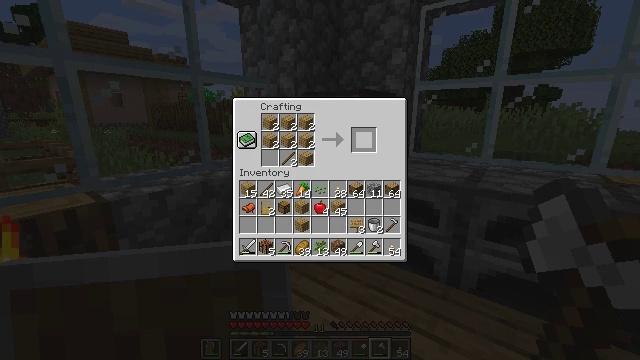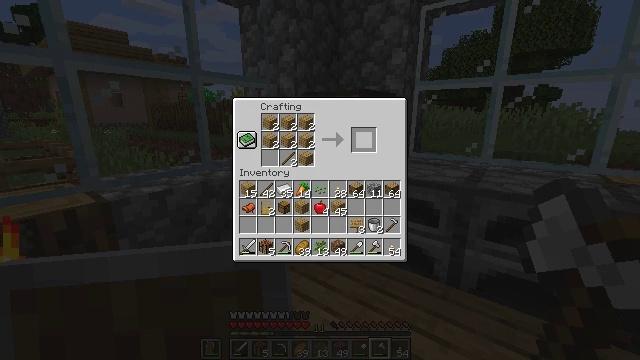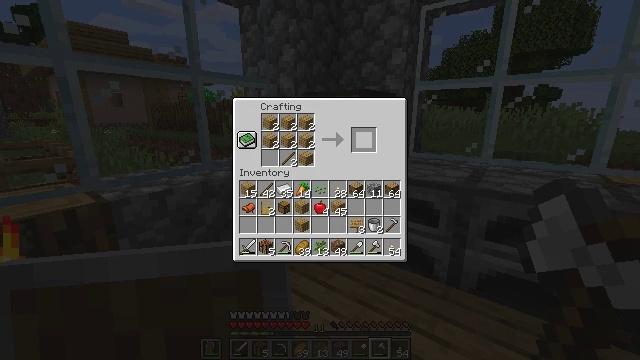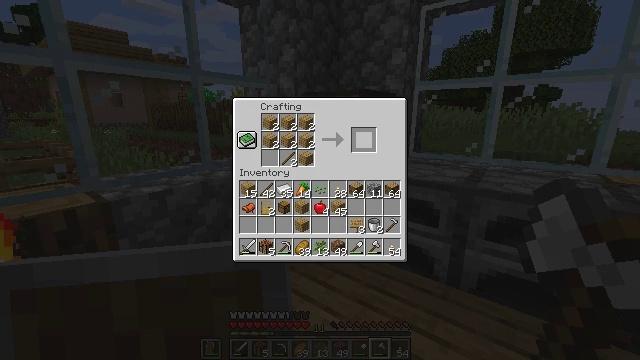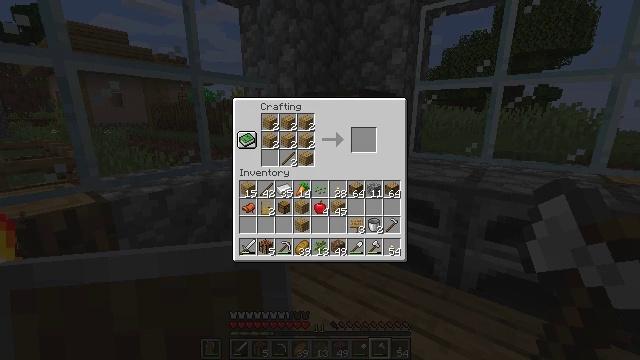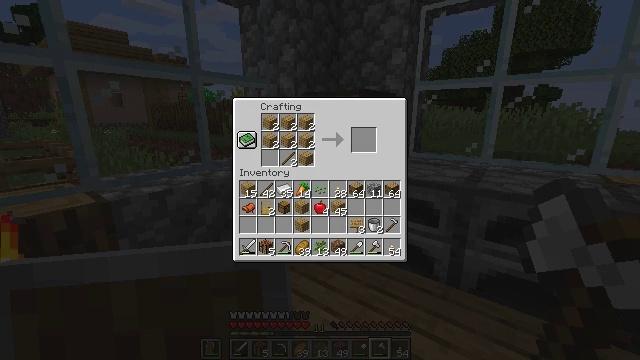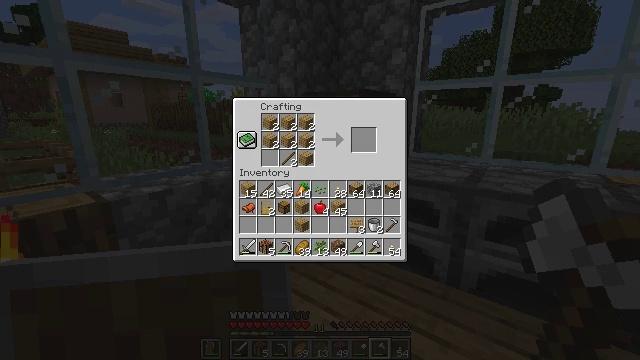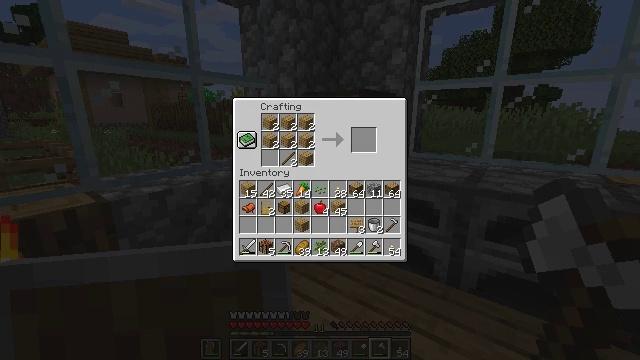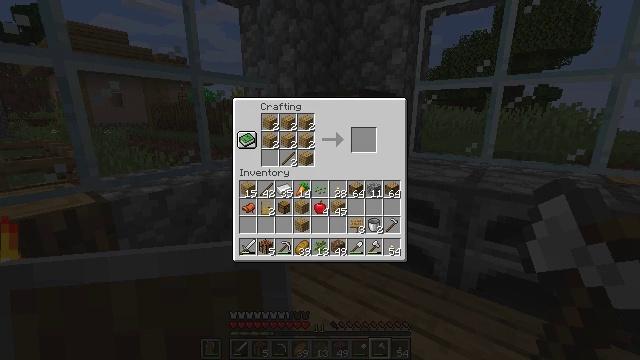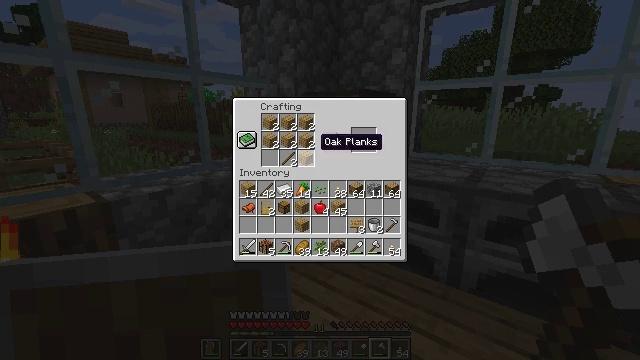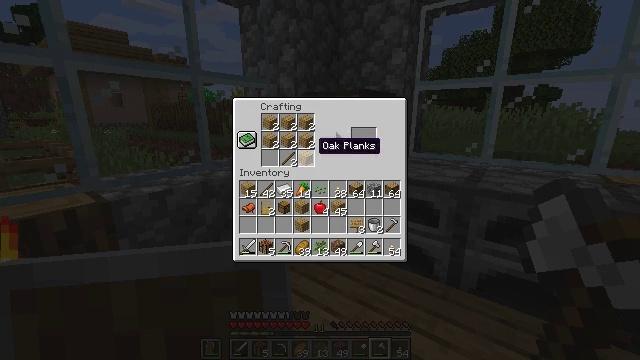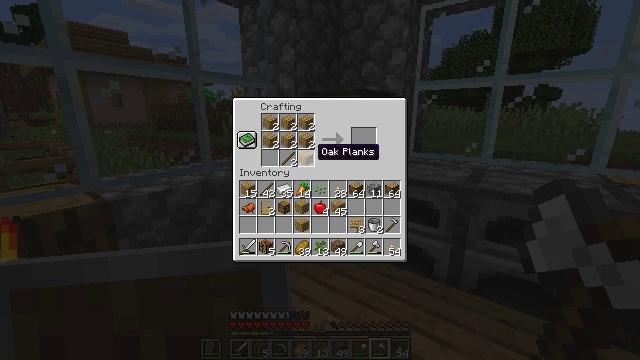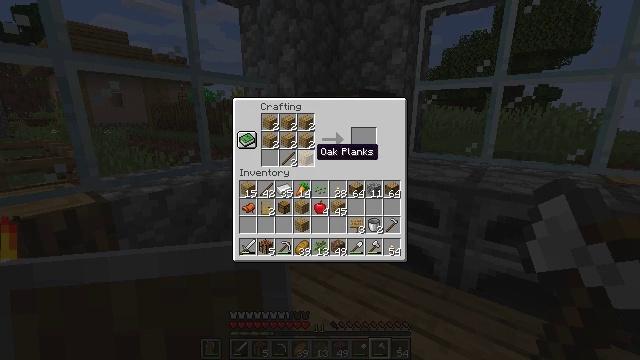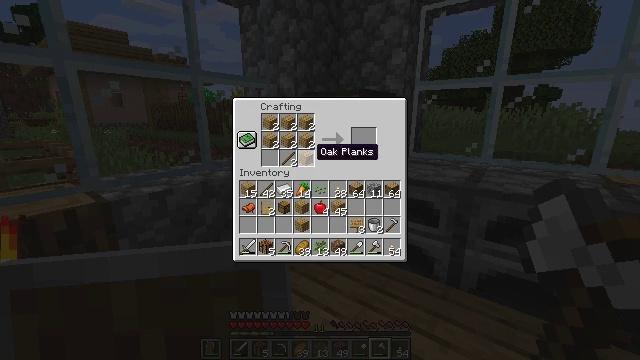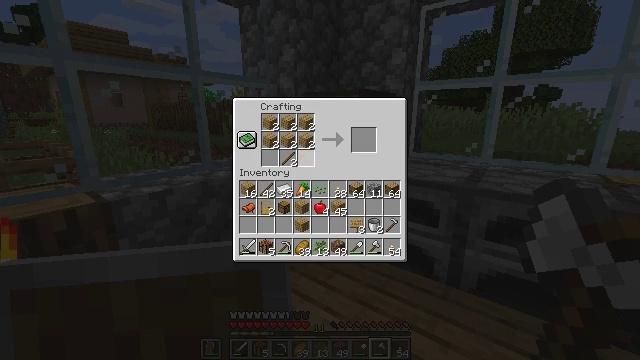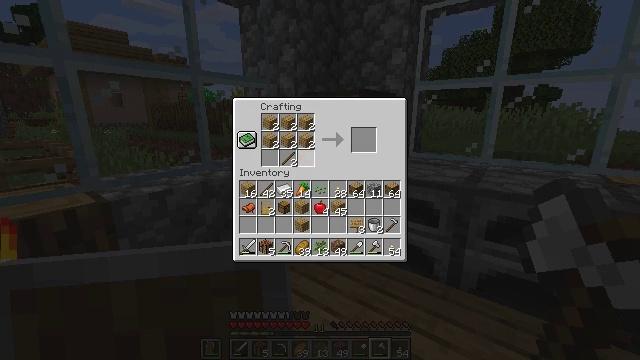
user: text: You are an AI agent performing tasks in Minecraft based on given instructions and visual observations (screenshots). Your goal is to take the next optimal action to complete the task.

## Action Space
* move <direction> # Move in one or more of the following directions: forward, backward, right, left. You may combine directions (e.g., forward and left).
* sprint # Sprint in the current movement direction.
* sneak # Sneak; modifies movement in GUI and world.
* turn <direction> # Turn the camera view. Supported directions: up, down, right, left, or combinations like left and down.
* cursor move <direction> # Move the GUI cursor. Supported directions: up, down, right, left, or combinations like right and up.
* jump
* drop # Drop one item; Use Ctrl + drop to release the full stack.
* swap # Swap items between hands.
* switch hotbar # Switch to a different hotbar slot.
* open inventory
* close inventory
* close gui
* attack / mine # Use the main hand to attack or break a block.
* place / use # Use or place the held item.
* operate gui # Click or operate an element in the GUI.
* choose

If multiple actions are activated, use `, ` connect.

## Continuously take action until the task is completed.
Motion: motion action
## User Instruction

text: Combine oak planks and sticks to craft an oak sign.
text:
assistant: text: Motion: no_op
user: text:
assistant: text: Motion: no_op
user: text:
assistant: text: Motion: no_op
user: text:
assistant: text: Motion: cursor move left
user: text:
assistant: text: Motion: cursor move left
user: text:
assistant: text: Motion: no_op
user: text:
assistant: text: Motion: no_op
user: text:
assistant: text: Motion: cursor move left
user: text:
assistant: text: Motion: cursor move left and down
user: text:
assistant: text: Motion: no_op
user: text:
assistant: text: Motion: no_op
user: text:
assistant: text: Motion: no_op
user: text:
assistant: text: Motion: sneak
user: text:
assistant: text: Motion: sneak, operate gui
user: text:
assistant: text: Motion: sneak, operate gui
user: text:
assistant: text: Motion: sneak
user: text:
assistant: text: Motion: sneak, cursor move right
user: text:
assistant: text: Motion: sneak, cursor move right and up
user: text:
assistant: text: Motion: sneak, cursor move right
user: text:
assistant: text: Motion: sneak
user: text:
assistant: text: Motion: sneak
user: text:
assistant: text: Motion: sneak
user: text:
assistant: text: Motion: sneak
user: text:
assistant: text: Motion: sneak
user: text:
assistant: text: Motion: sneak, operate gui
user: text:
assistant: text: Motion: sneak, operate gui
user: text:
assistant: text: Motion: sneak, operate gui
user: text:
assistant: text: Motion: sneak
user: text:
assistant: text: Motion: sneak, cursor move down
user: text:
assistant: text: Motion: sneak